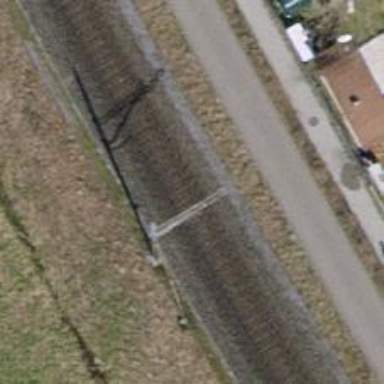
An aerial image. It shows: Railway milestone.